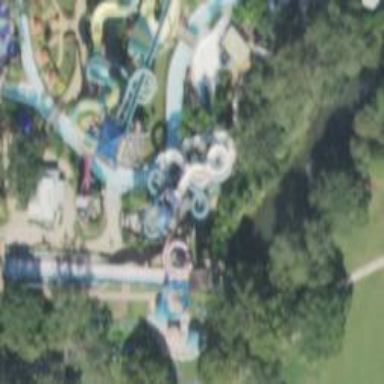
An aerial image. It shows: Water slide attraction.